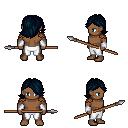
a pixel art fantasy rpg character, male body template, human, dark skin, leather shoulder armor, white pants, raven swoop hairstyle, white cloth bracers, spear, four views (front, back, left, right), 2x2 character sprite sheet, small pixel art, hard edges, no anti-aliasing